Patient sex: M
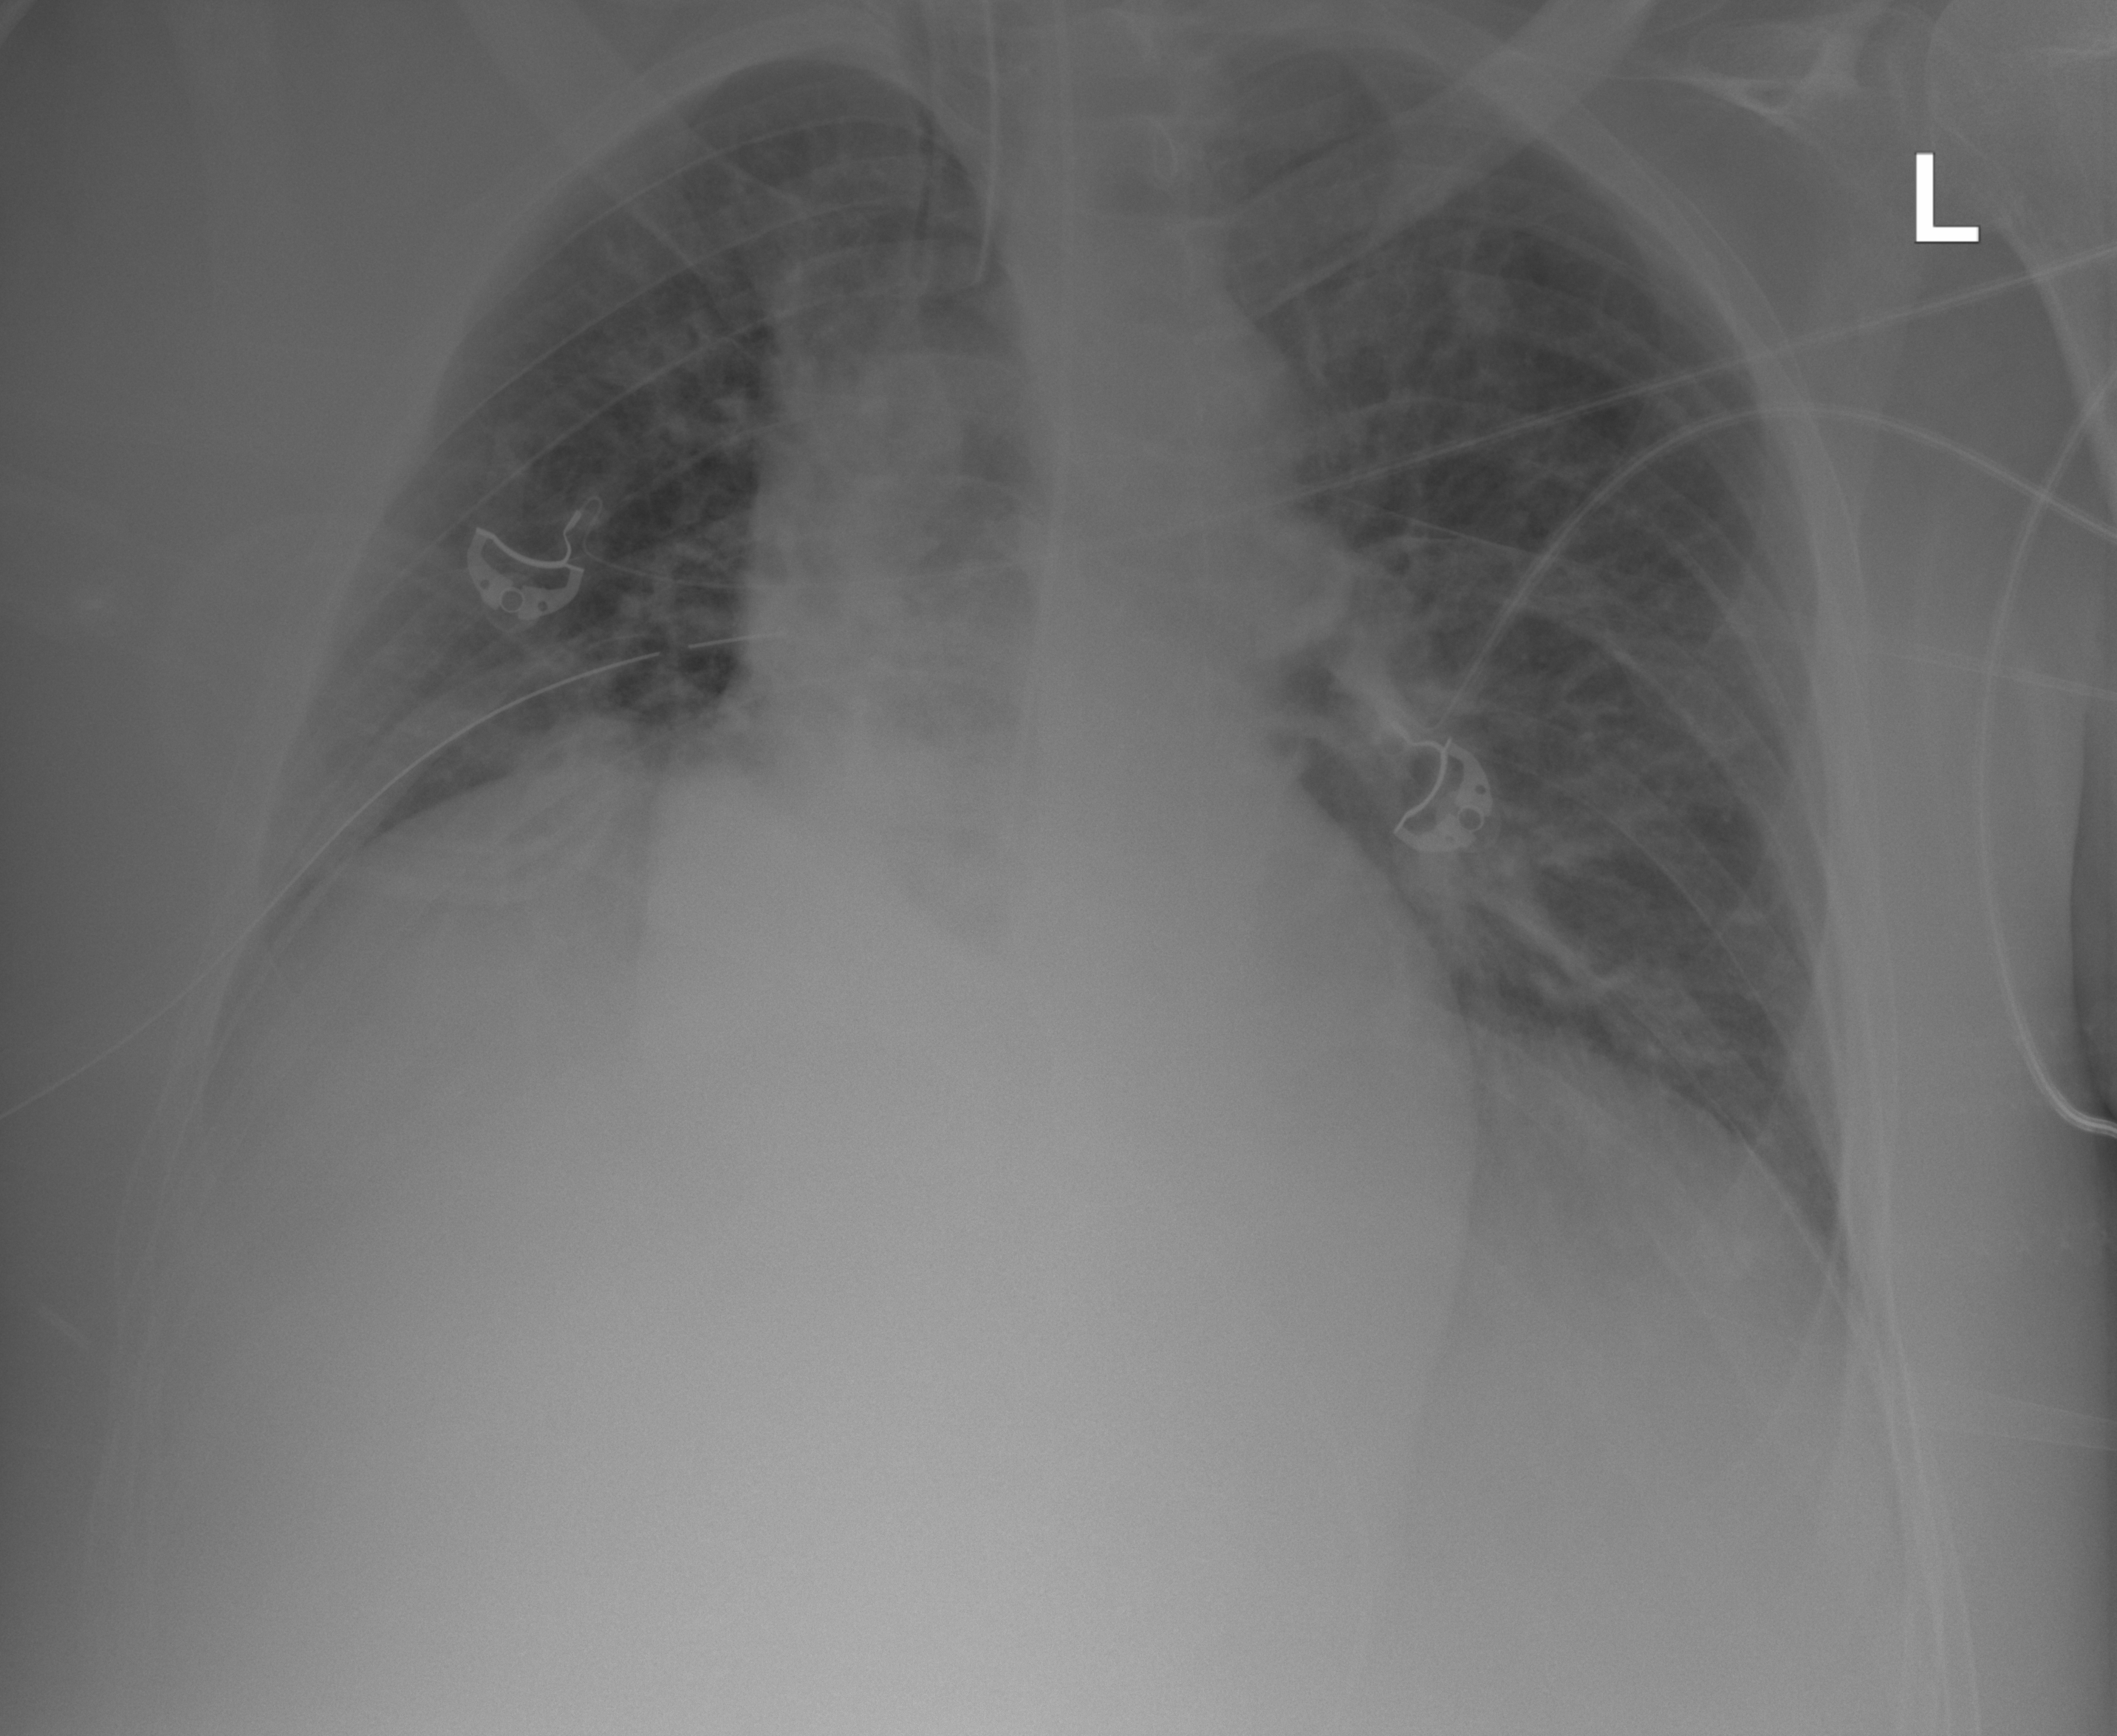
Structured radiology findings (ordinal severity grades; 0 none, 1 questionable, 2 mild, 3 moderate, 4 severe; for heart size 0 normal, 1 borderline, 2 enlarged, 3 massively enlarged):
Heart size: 0
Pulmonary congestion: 1
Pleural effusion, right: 0
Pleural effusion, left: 0
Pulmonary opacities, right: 1
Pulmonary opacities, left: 0
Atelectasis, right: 0
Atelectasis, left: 0